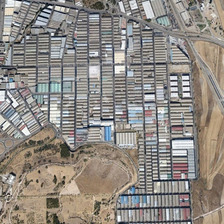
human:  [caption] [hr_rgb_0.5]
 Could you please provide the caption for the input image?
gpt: many buildings and some bareland are in an industrial area .

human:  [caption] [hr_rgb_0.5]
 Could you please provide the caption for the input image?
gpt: many buildings and some bareland are in an industrial area .

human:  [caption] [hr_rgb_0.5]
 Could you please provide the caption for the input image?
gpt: many buildings and some bareland are in an industrial area .

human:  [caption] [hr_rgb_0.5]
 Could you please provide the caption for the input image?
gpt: many buildings and some bareland are in an industrial area .

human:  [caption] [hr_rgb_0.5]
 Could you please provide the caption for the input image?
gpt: many buildings and some bareland are in an industrial area .